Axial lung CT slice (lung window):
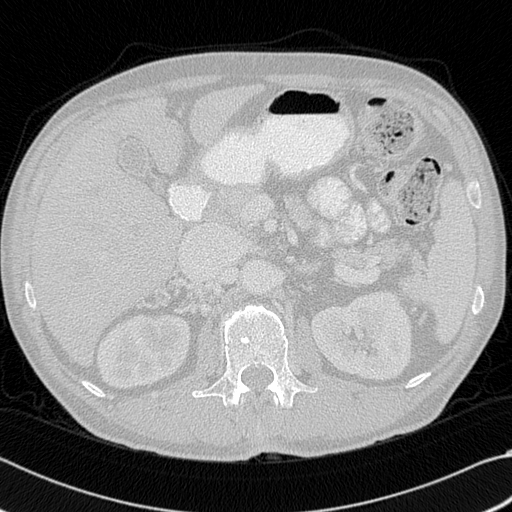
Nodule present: no